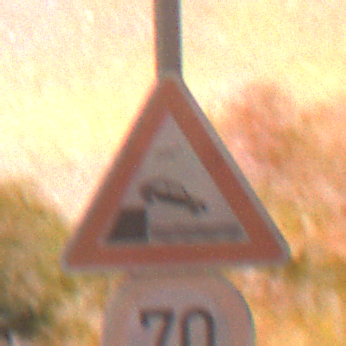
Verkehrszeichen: Ufer
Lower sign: Geschwindigkeit70
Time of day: Night
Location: Outdoor (Nature)
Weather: Clear
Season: NotSpecified
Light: Natural